Question: I am having trouble manipulating nvd3 generated attributes. I want to have text little left.
the svg text x has -3 right now. I am able to access that through d3js code but setting attribute to another value isn't working. It works just for a second and then they come back to their original location.
My code:
'''
d3.select('#chart svg').selectAll('.nv-y .tick text')
.each(function(d,i){
console.log(d3.select(this).attr('x',-100));
});
'''
here is <URL> A picture of what i am looking for.

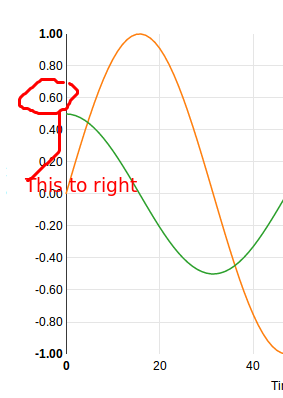
Answer: It works if you chain this immediately after the call to 'chart':
'''
d3.select('#chart svg')
.datum(sinandcos())
.transition().duration(500)
.call(chart)
.selectAll('.nv-y text')
.attr('x',-15)
;
'''
Note that I've changed the selector as well to also select the labels at the extreme points of the axis. Complete demo <URL>.